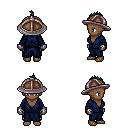
a pixel art fantasy rpg character, female body template, human, dark skin, blue robe, gold greaves, green mohawk hairstyle, chain helm, metal gloves, four views (front, back, left, right), 2x2 character sprite sheet, small pixel art, hard edges, no anti-aliasing